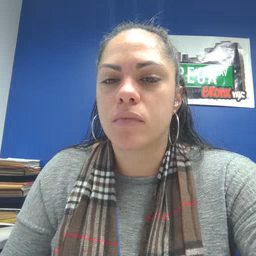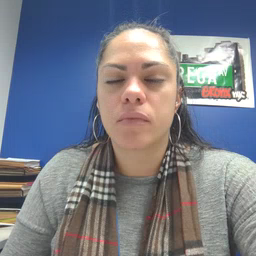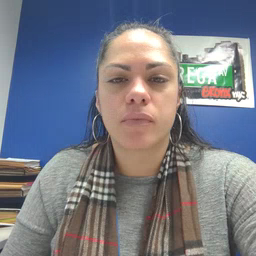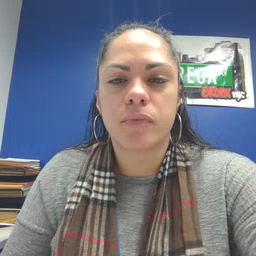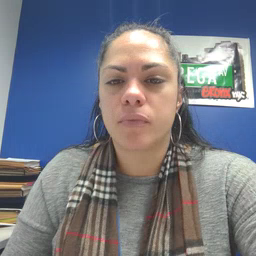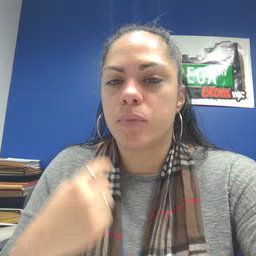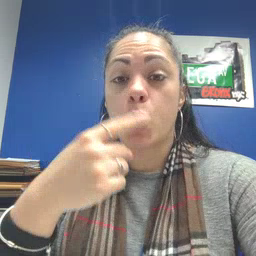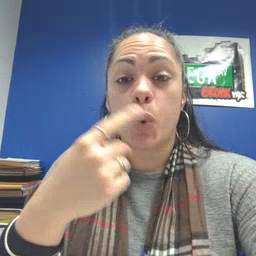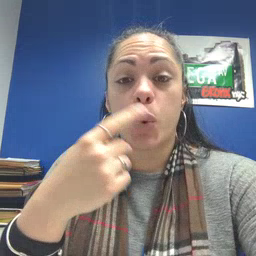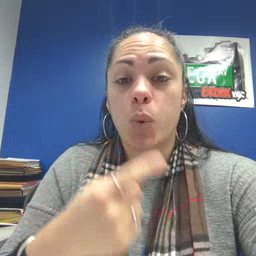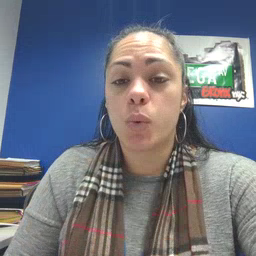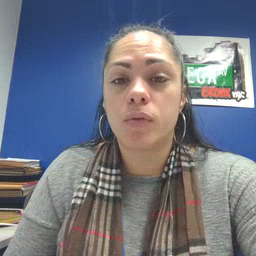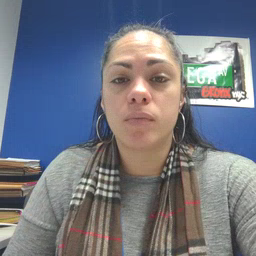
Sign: who